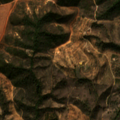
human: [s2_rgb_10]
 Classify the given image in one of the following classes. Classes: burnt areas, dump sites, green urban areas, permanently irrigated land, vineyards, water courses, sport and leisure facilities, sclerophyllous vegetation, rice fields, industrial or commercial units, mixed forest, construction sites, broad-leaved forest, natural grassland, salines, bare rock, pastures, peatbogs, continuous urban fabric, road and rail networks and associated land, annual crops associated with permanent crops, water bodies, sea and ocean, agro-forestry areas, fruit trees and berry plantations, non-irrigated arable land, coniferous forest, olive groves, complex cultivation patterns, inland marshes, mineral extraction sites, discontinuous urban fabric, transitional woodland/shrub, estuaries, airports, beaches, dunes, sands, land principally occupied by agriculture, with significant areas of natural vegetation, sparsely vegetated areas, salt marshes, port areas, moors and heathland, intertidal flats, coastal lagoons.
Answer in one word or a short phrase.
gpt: non-irrigated arable land, broad-leaved forest, sclerophyllous vegetation, transitional woodland/shrub